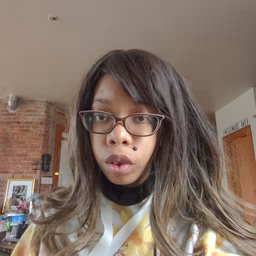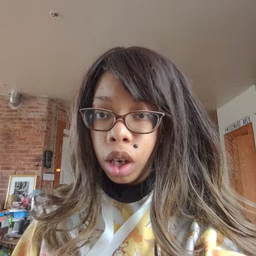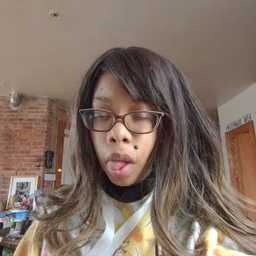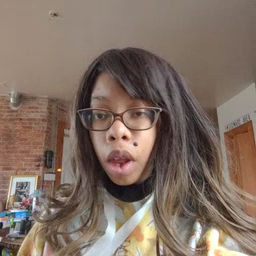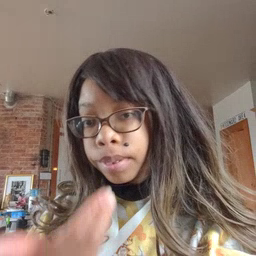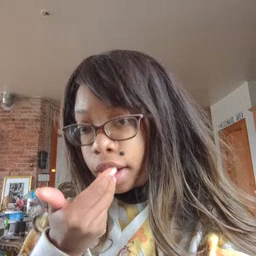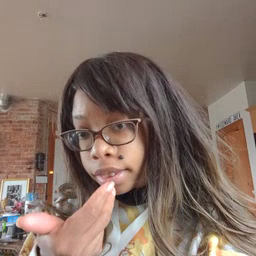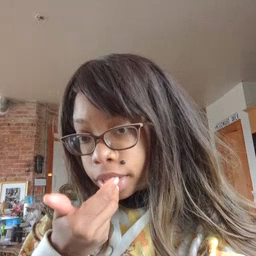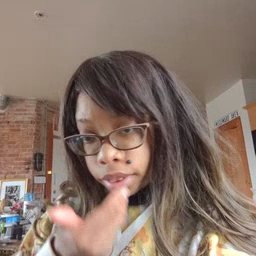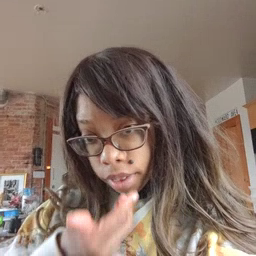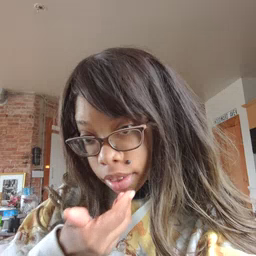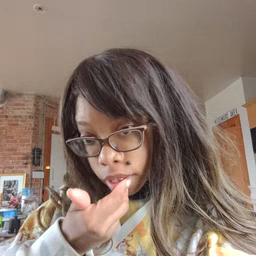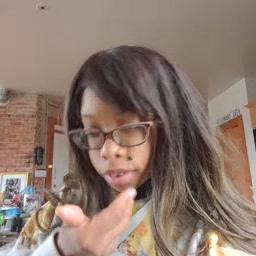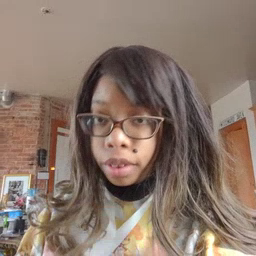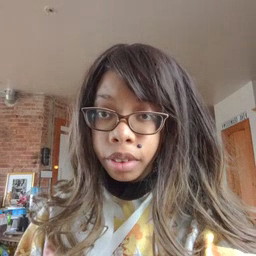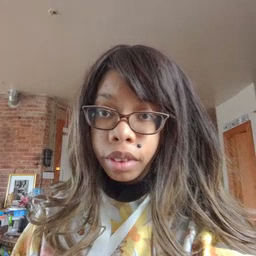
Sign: pizza